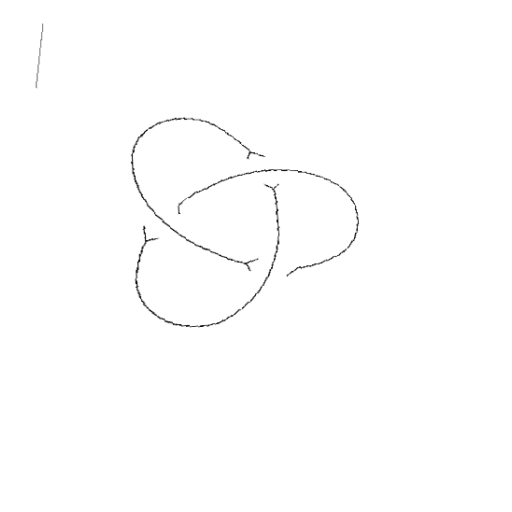
Crossing number: 3